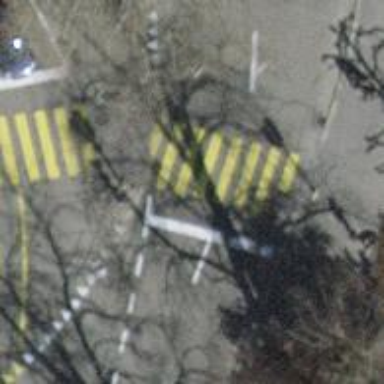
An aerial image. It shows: Crossing with traffic signals and zebra crossing island.